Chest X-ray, AP view. Patient: 56 years old, sex F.
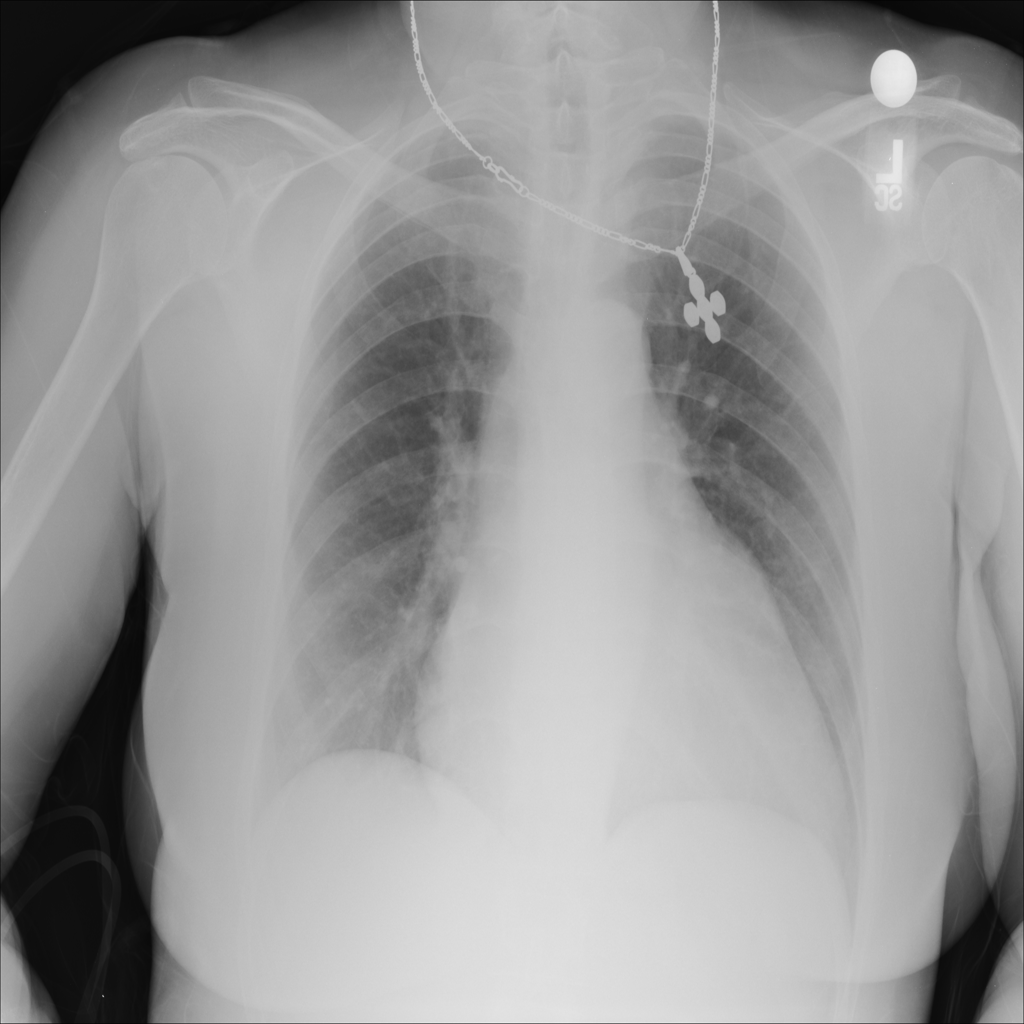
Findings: Cardiomegaly